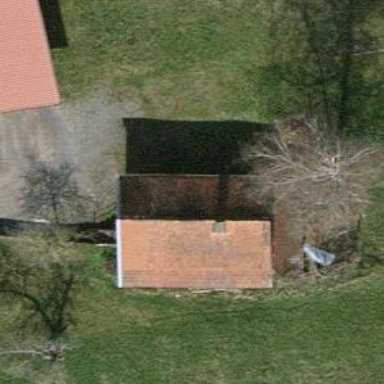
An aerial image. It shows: Farm building.